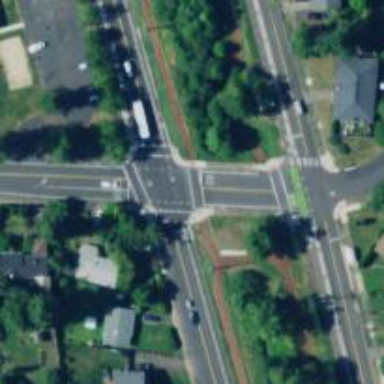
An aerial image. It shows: Marked road crossing.